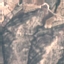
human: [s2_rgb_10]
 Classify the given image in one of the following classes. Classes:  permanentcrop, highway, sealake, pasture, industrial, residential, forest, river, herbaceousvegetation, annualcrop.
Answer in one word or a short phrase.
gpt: HerbaceousVegetation